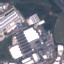
Land use / land cover class: Industrial